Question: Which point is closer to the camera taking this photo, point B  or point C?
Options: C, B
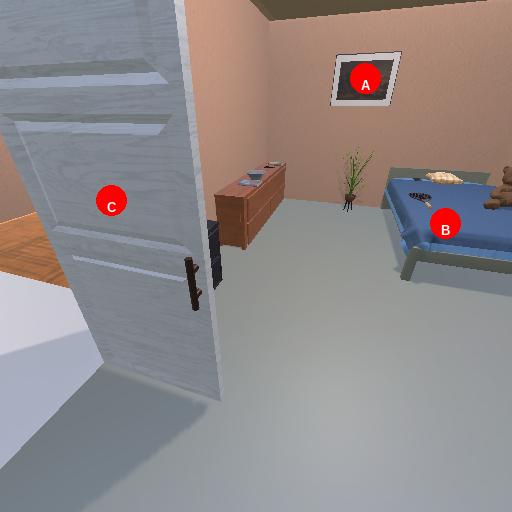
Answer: C